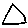
Label: triangle